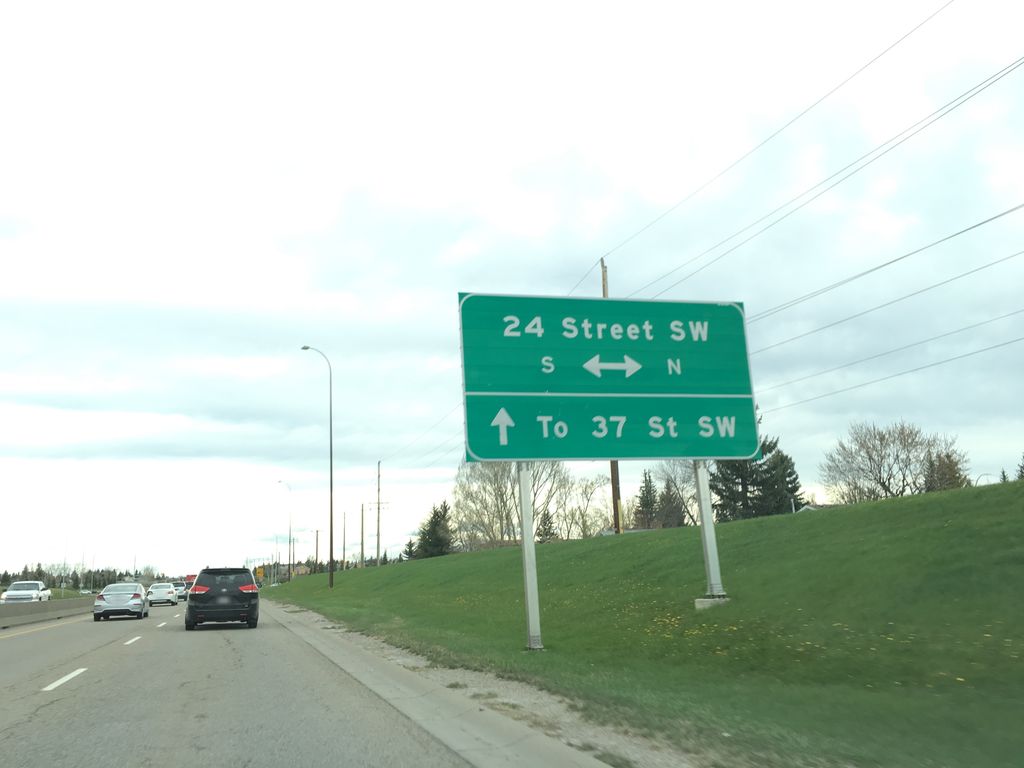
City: calgary